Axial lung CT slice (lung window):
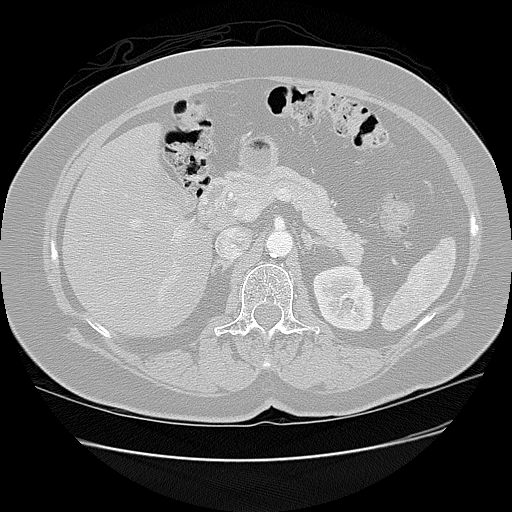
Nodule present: no